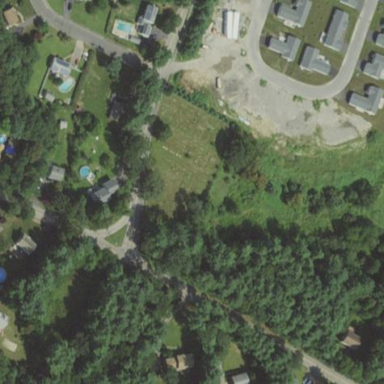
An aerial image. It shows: Cemetery.